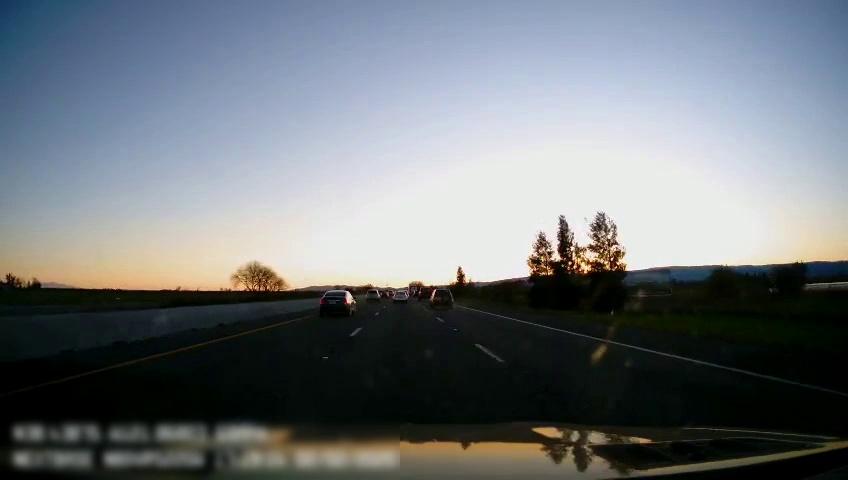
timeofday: Dusk/Dawn/Twilight
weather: Sunny
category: Drivable Space
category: Vehicles | Truck
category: Vehicles | Truck
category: Vehicles | SUV
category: Vehicles | SUV
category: Vehicles | Car
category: Vehicles | Car
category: Lanes | Current Lane
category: Lanes | Alternate Lane
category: Lanes | Alternate Lane
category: Lanes | Alternate Lane